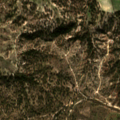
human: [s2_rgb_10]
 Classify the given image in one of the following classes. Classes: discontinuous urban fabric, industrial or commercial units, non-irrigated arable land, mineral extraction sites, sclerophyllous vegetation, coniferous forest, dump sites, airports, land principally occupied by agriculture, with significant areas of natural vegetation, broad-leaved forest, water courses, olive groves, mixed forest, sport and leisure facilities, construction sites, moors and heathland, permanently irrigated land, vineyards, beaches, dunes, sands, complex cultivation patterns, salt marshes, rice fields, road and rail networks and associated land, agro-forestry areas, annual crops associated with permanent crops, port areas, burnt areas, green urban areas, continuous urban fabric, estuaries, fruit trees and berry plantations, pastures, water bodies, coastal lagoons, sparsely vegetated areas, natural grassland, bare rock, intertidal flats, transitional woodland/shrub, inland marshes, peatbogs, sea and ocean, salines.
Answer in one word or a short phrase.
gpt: permanently irrigated land, agro-forestry areas, broad-leaved forest